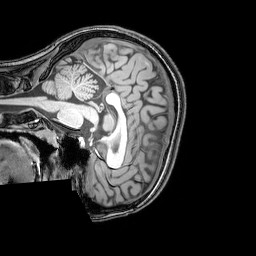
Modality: T1w
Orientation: sagittal
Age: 22
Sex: female
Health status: healthy
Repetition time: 0.081 s
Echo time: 0.037 s